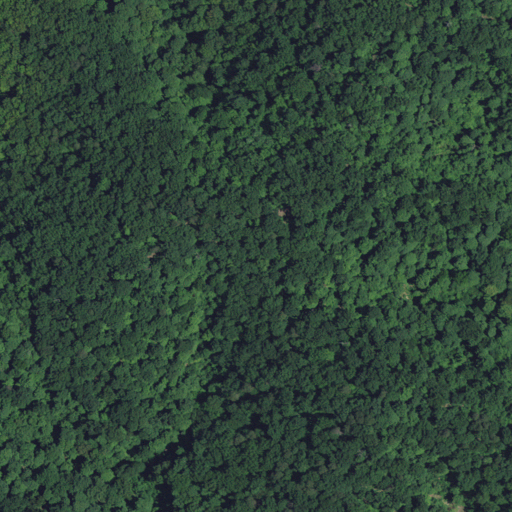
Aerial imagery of ridge(s) in Indiana named Hickory Ridge containing deciduous forest and mixed forest